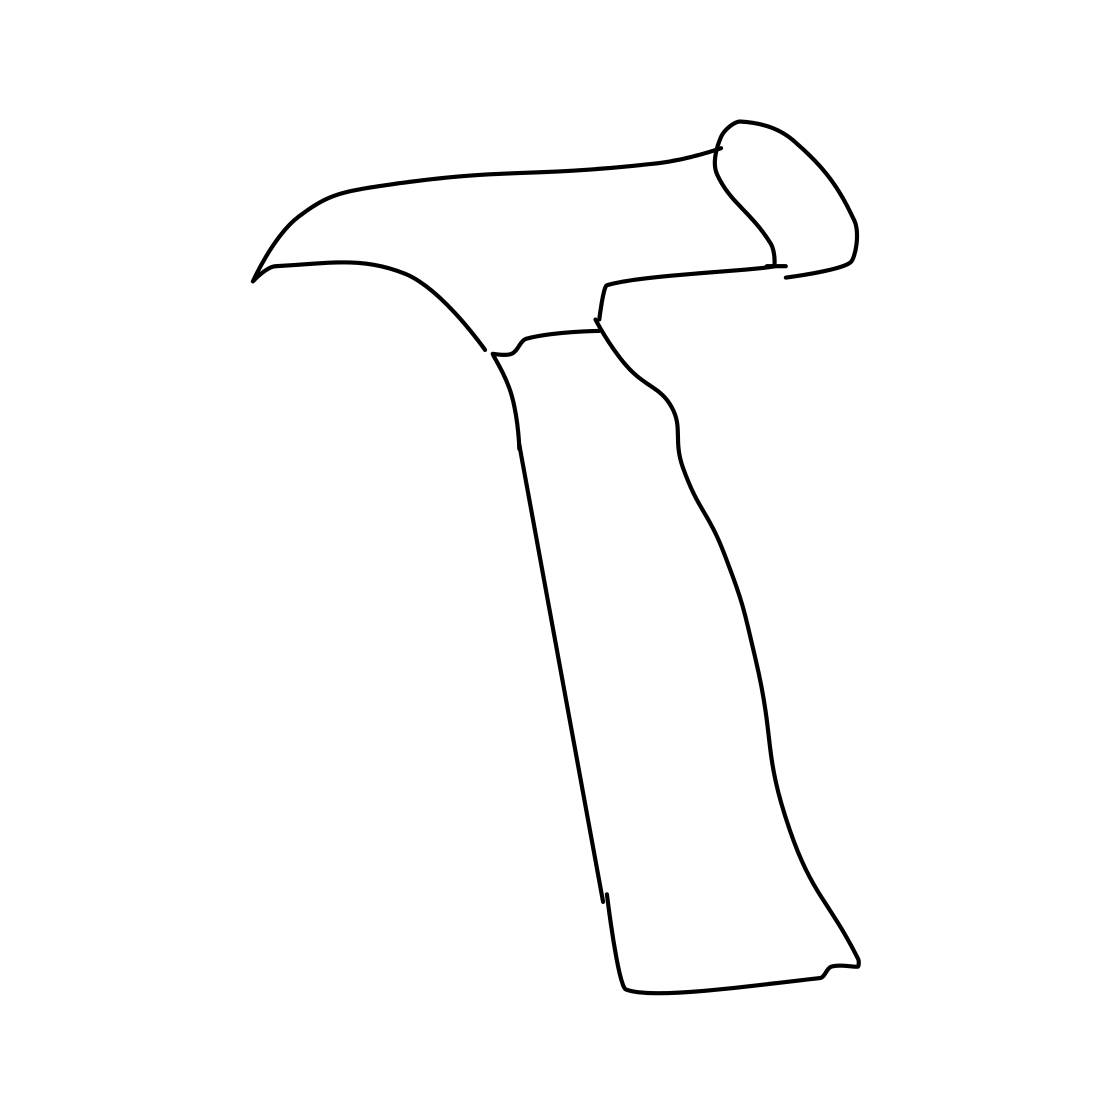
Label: hammer